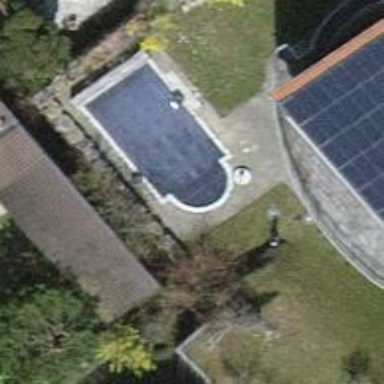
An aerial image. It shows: Swimming pool located in leisure land.